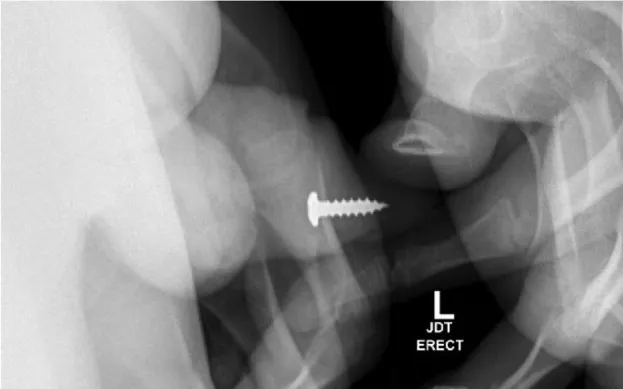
Pelvic X-ray identifies metal screw in distal penile urethra, which was removed at bedside using a hemostat.
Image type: radiology (x_ray)